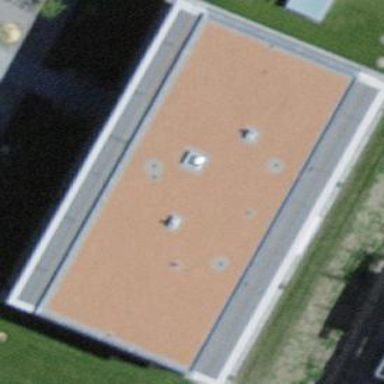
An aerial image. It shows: Apartment building with flat roof.